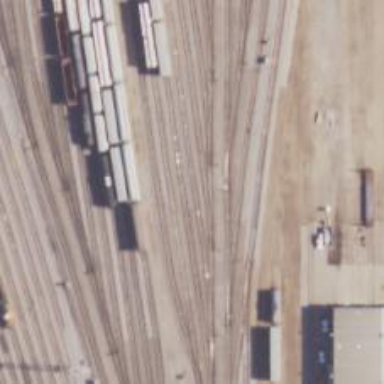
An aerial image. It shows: Railway yard used for servicing trains.